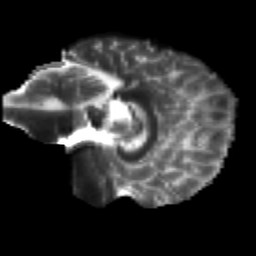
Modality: T2w
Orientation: sagittal
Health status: healthy
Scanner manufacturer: siemens
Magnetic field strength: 3 T
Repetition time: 12 s
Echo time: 0.092 s